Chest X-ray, PA view. Patient: 36 years old, sex M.
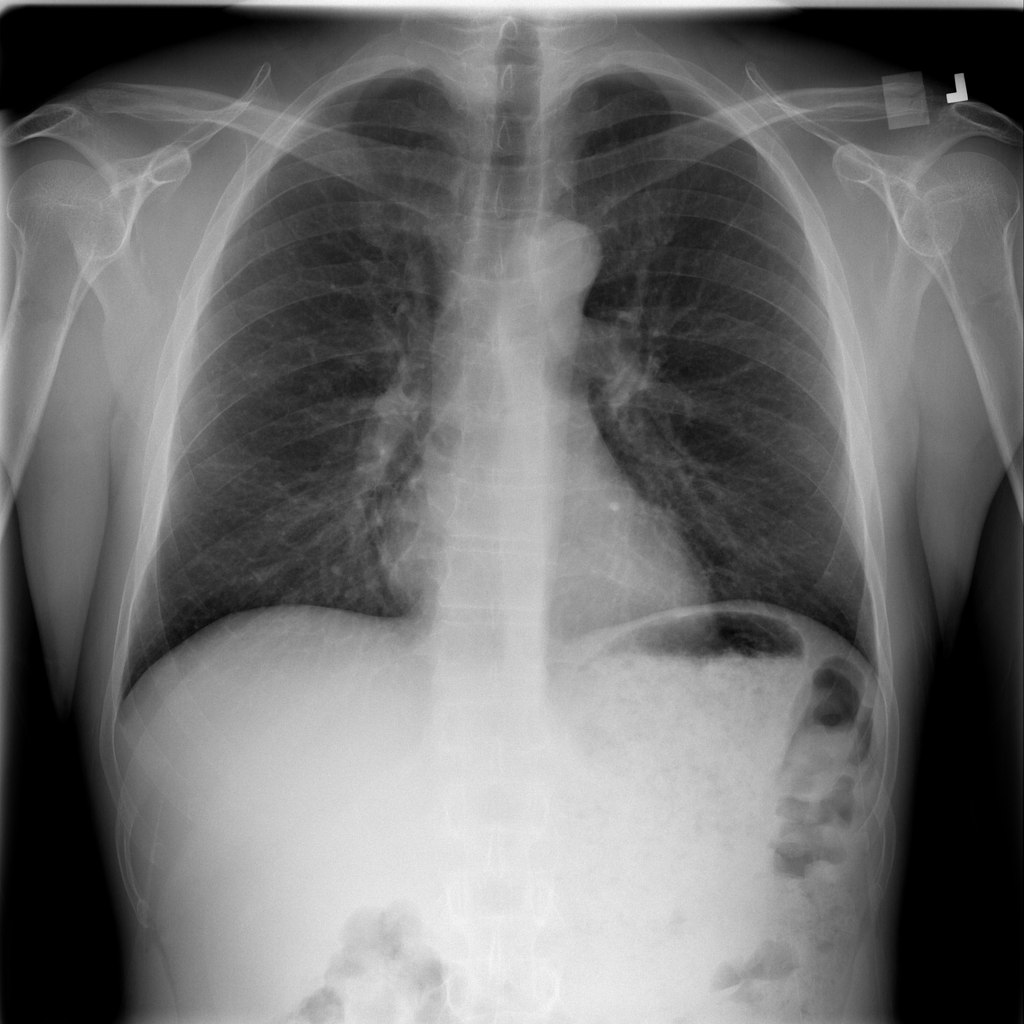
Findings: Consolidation